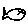
Label: fish